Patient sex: F
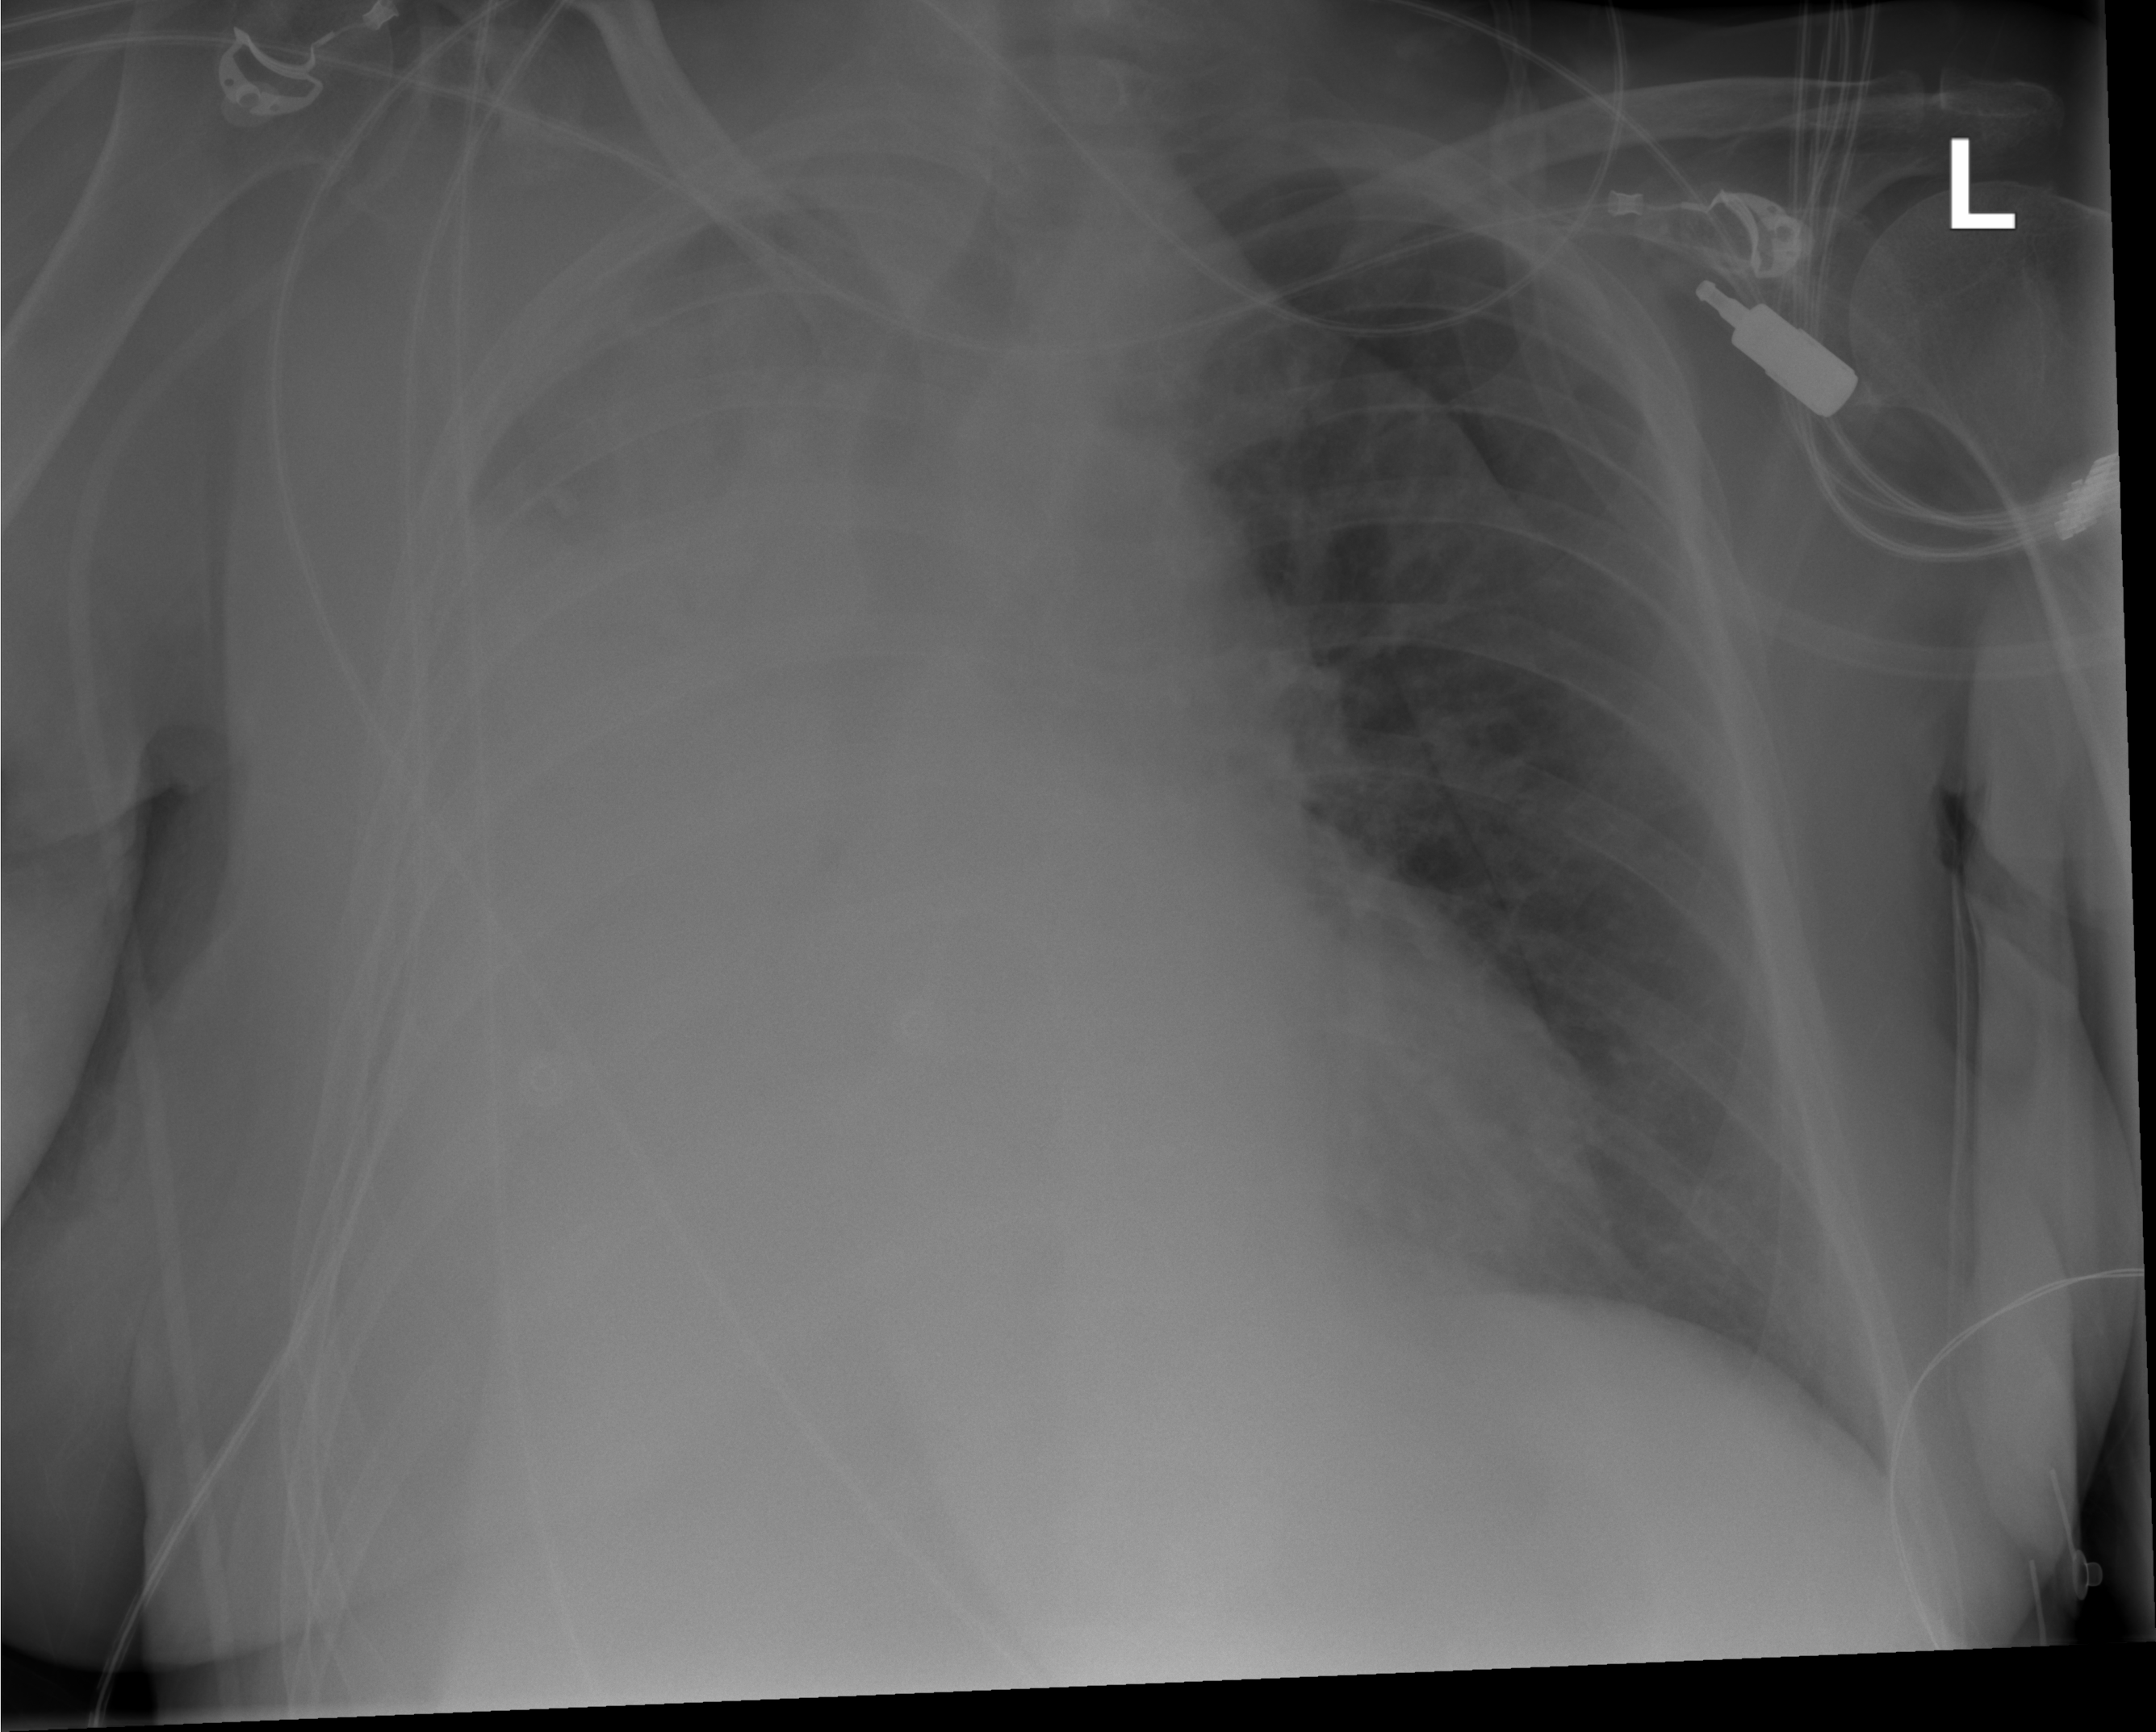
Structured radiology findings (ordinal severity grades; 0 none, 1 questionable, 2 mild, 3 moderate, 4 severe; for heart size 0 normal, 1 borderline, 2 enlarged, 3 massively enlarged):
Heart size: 0
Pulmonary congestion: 0
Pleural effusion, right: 4
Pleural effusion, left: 0
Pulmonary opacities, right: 1
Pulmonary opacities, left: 0
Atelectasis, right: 2
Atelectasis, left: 0